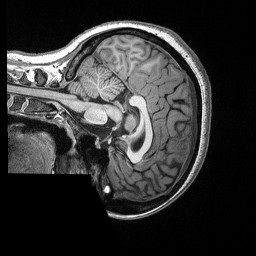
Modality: T1w
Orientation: sagittal
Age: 25
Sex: female